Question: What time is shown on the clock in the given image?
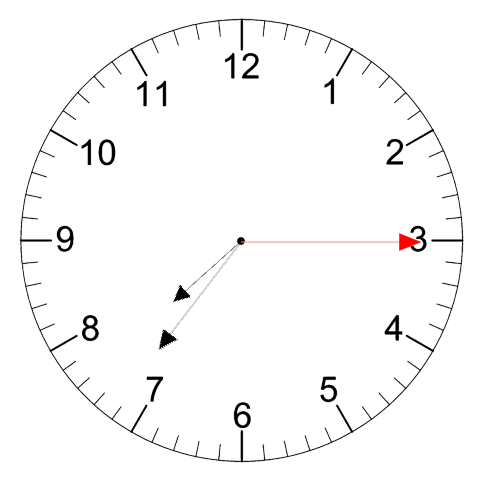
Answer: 07:36:15